Question: I've a data as below in excel sheet:

My question is how to write a function that so that a value in column c would check whether the value exist in column a or not, if exist then return Yes else no. Example if I enter A2 in column C, then the excel will return Yes in column D.
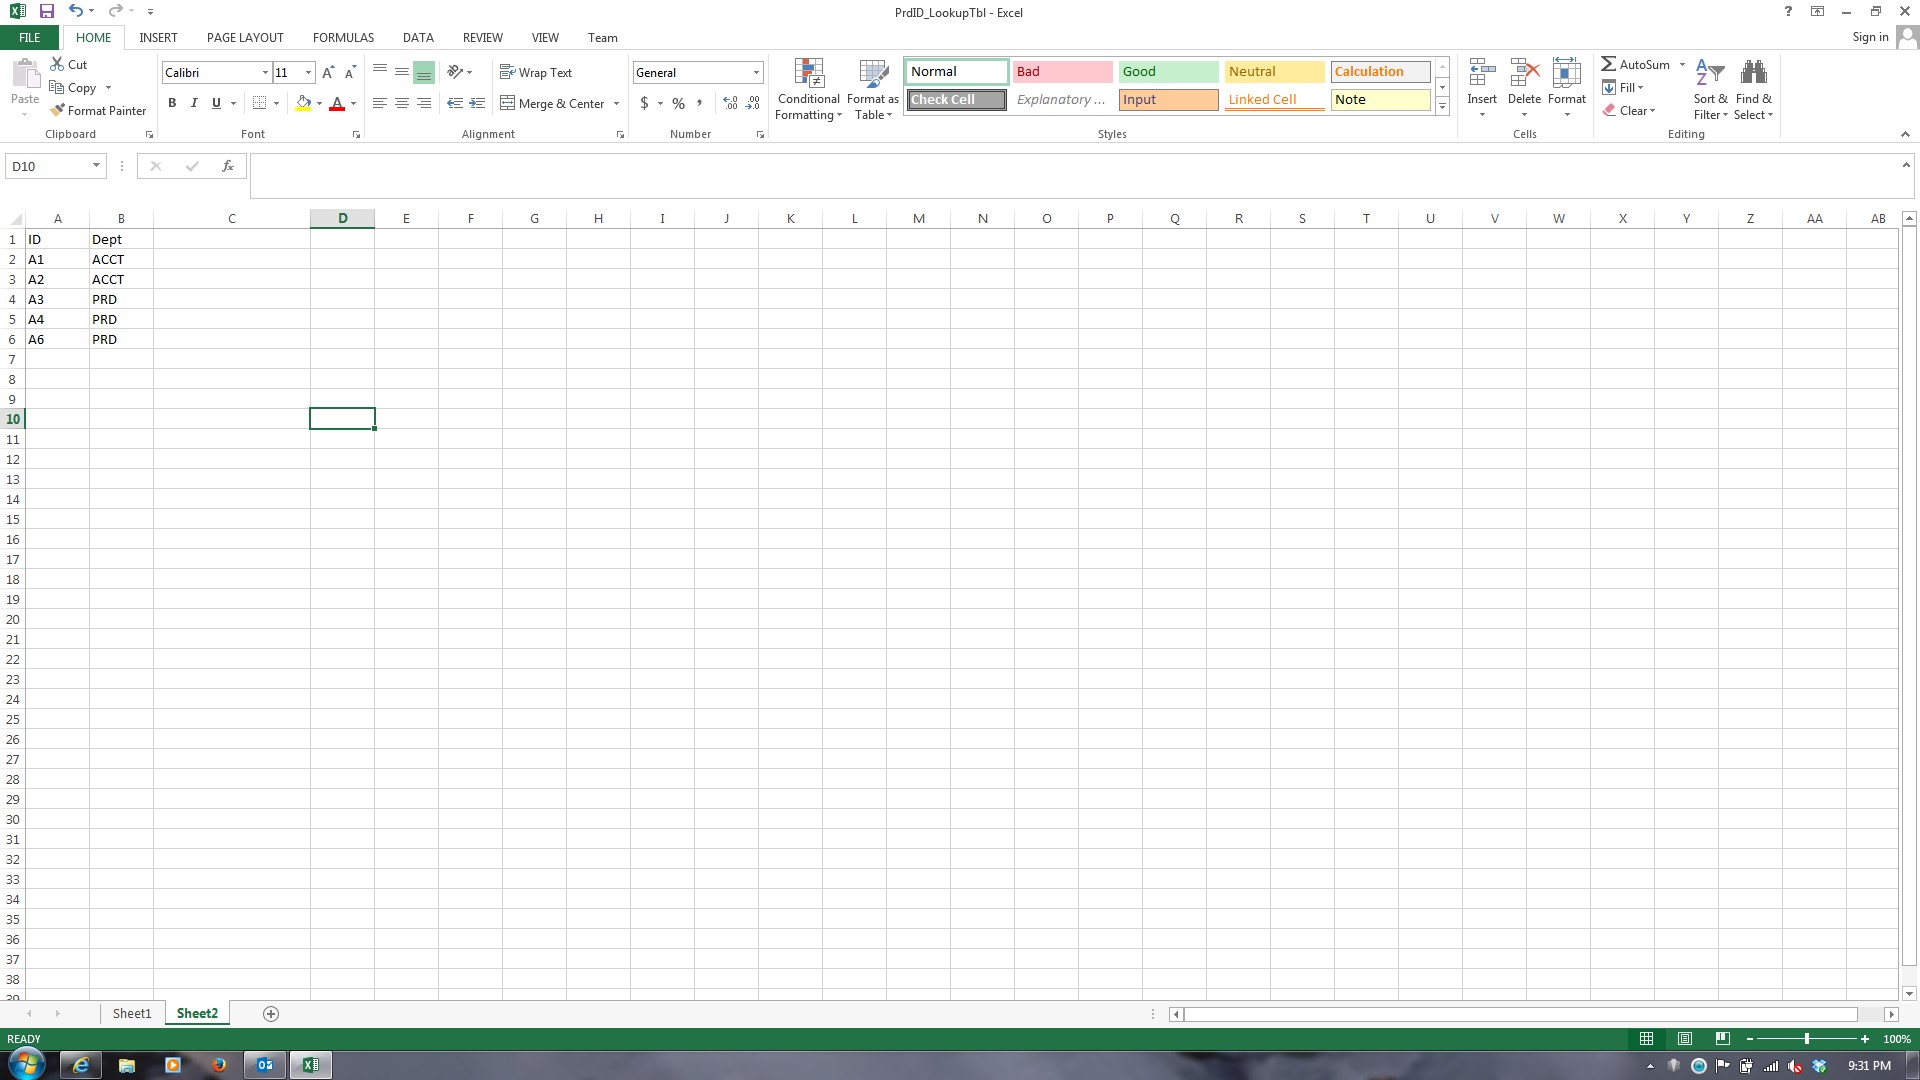
Answer: 'MATCH' returns '#N/A' if it fails to find a match, better to check for the error:
So formula for D2 would be
'''
=IF(ISNA(MATCH(C2,A:A,0)),"No","Yes")
'''